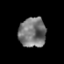
Tissue: prostate
Cell type: T cells
Senescence score: 0.3075
Nuclear area (px): 788
Mean DAPI intensity: 119.574